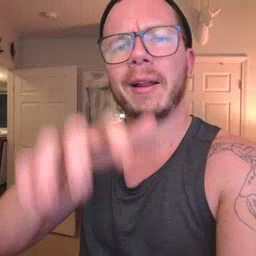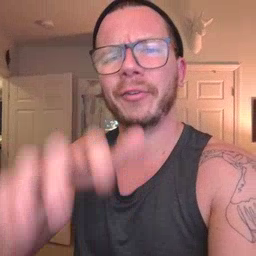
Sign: alligator